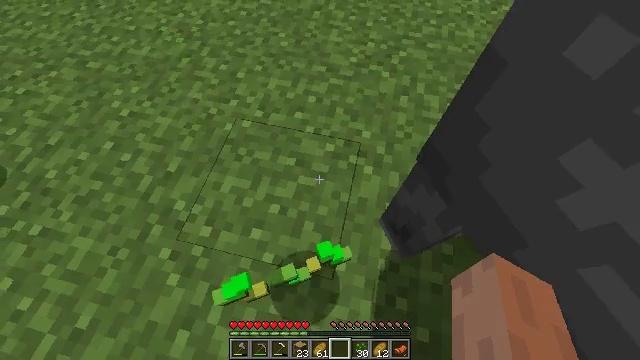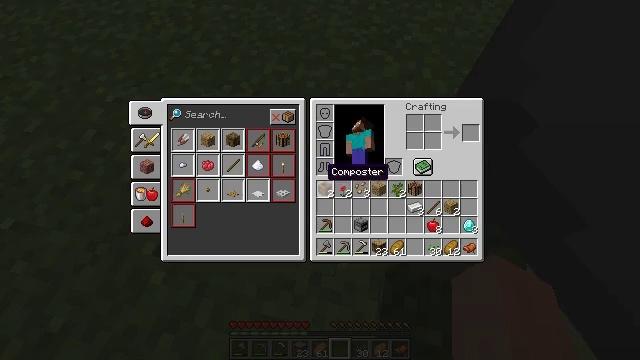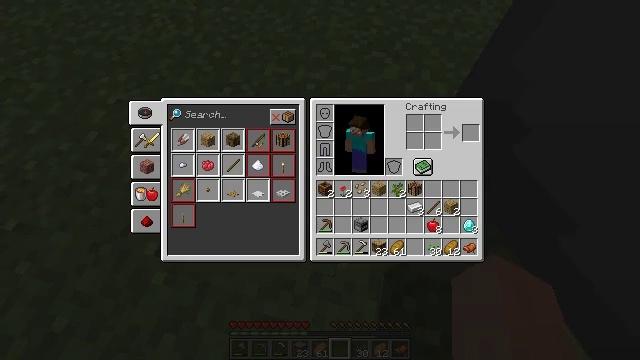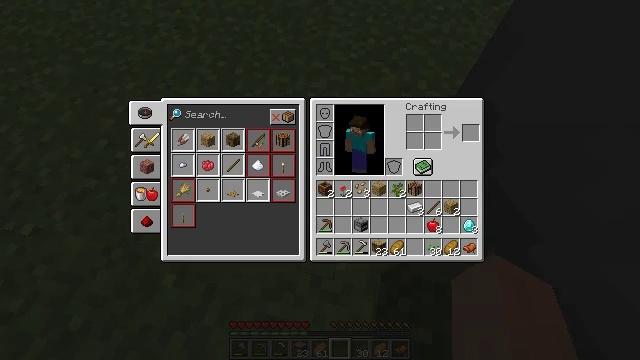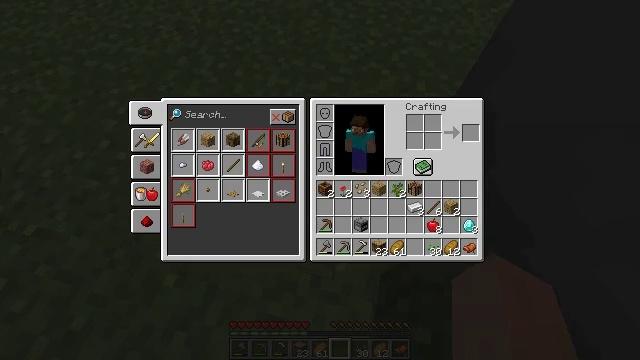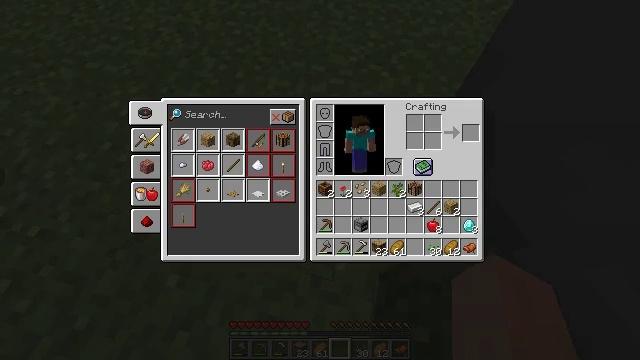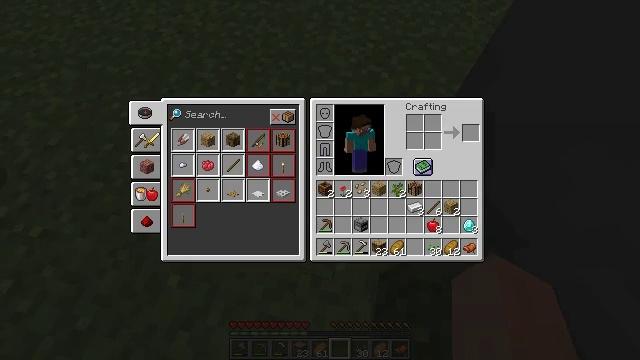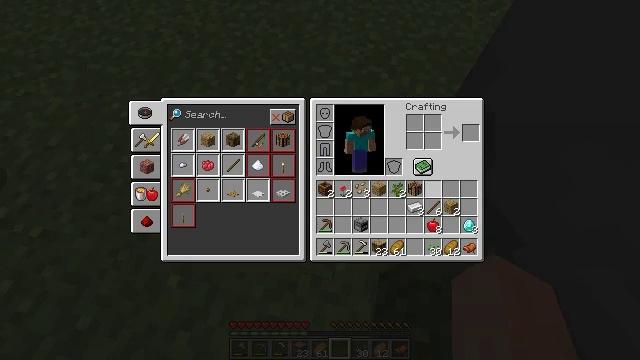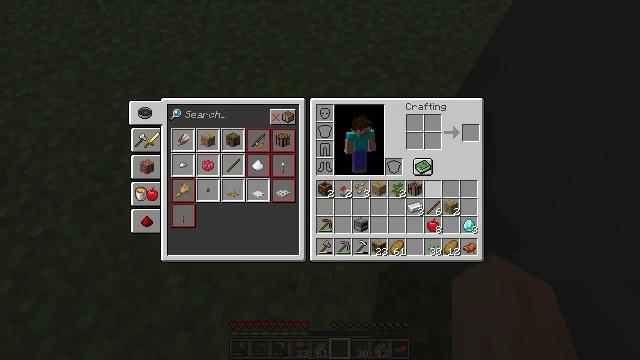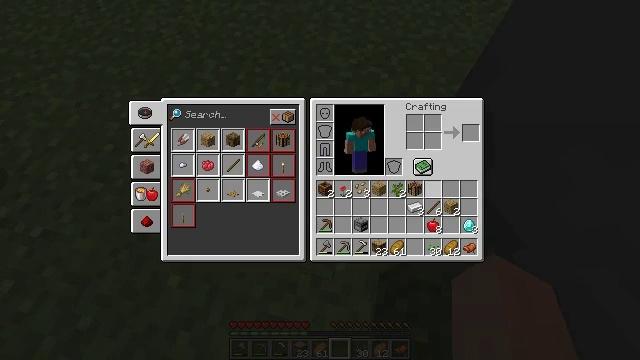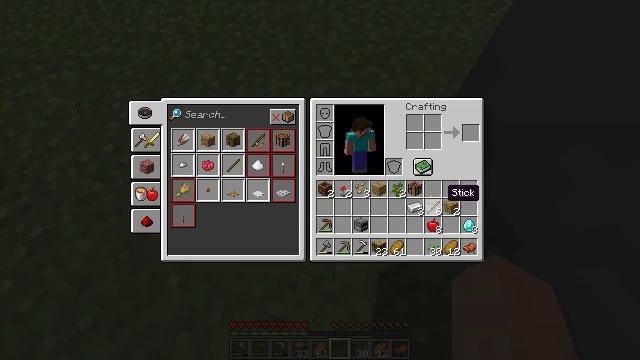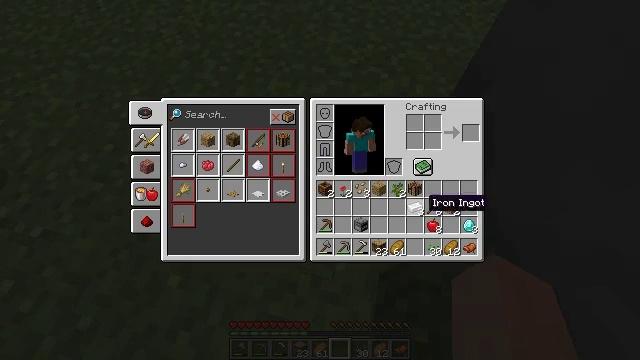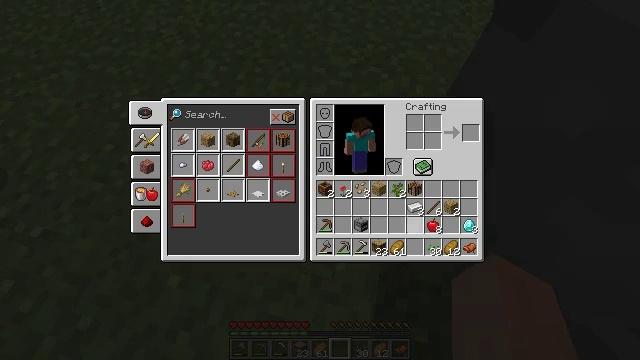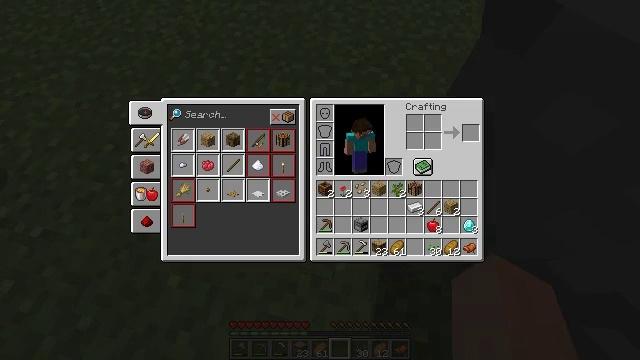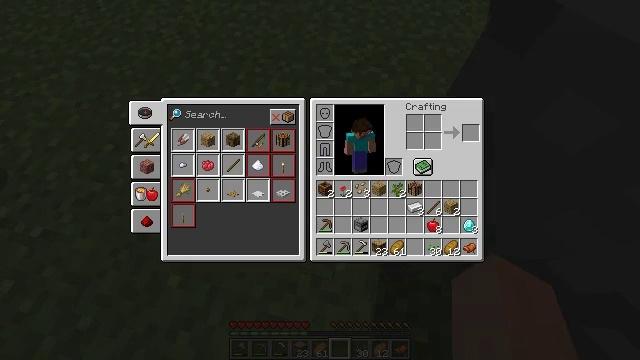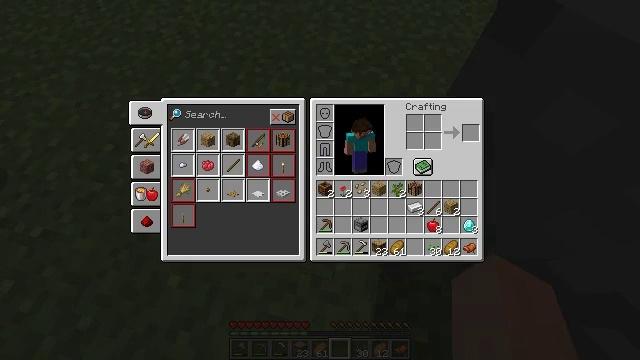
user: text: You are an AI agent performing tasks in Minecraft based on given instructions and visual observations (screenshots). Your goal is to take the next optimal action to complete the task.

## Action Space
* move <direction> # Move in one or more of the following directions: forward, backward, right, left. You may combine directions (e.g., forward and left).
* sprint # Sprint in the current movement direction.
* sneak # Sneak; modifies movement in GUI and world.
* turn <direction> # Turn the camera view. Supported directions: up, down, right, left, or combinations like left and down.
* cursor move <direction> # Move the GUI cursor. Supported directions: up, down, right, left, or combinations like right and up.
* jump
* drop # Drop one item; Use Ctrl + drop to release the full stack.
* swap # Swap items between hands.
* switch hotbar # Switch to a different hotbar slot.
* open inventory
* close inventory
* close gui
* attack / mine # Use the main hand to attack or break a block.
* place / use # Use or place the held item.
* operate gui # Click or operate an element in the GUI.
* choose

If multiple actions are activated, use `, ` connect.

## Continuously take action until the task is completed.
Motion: motion action
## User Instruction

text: Drop a chicken.
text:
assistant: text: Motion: open inventory
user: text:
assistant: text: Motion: open inventory
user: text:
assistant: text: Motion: cursor move right and up, open inventory
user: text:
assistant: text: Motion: cursor move right, open inventory
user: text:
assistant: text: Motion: cursor move right
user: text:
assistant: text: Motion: cursor move right and down
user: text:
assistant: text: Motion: cursor move down
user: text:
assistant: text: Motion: cursor move down
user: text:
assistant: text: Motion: no_op
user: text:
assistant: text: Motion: no_op
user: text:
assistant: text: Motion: cursor move left and down
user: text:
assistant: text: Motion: sneak, cursor move left and down
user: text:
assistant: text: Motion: sneak
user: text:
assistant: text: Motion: sneak
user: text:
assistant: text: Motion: sneak
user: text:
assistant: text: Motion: sneak
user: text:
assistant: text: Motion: sneak
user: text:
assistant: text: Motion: sneak
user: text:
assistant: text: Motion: sneak
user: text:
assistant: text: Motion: sneak
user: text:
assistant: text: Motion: sneak
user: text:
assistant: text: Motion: sneak, operate gui
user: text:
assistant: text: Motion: sneak, operate gui
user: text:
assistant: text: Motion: sneak
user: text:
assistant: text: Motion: sneak, close inventory
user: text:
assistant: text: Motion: turn right and up, close inventory
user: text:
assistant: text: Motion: turn right and up, close inventory
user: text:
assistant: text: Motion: turn right and up
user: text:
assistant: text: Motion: turn right and up
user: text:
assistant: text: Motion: turn right